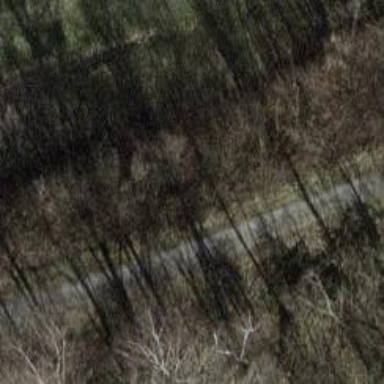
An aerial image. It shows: Unclassified road with asphalt surface.